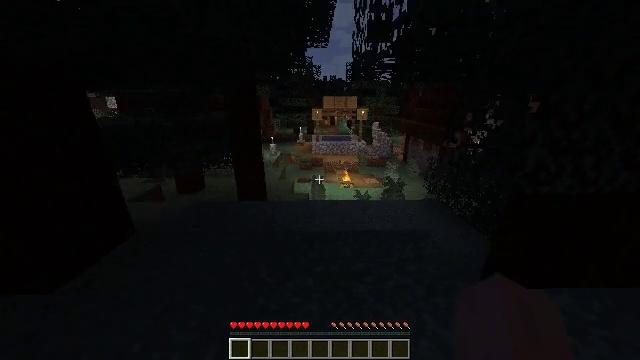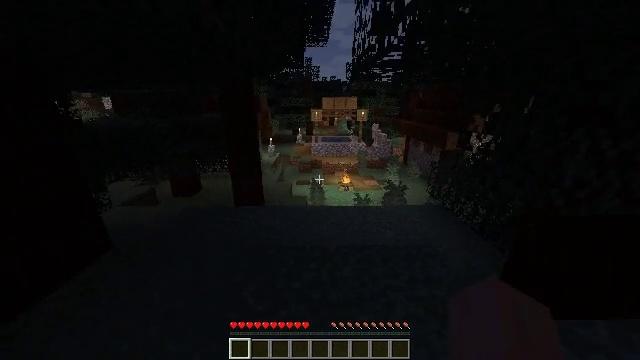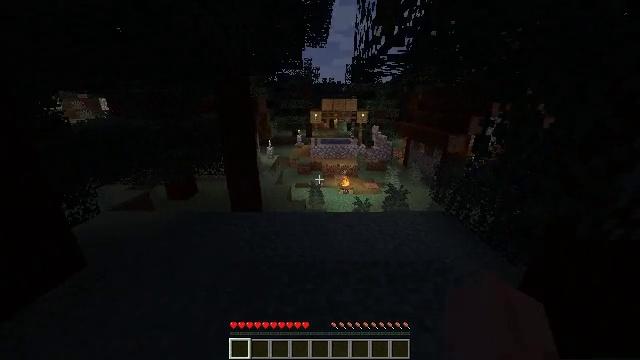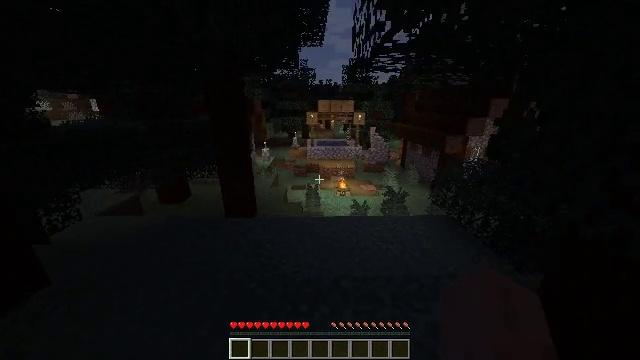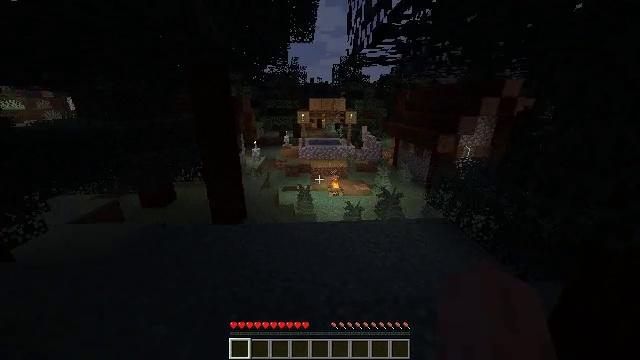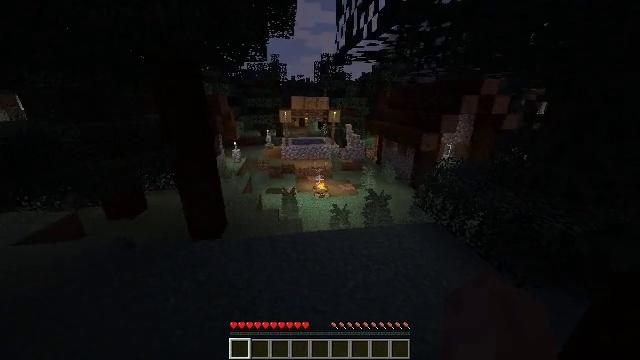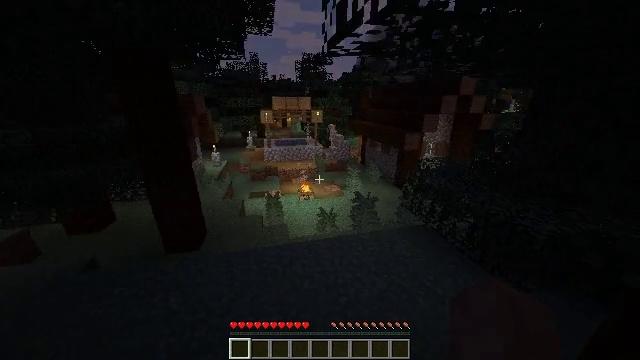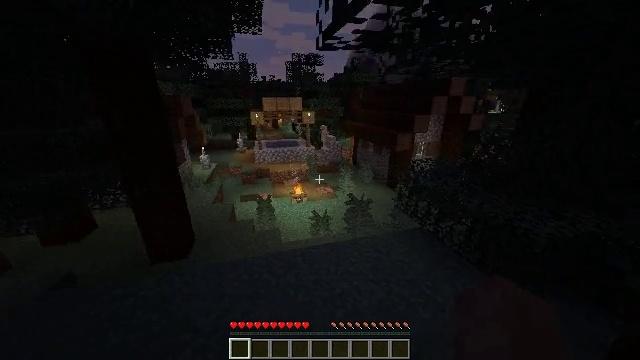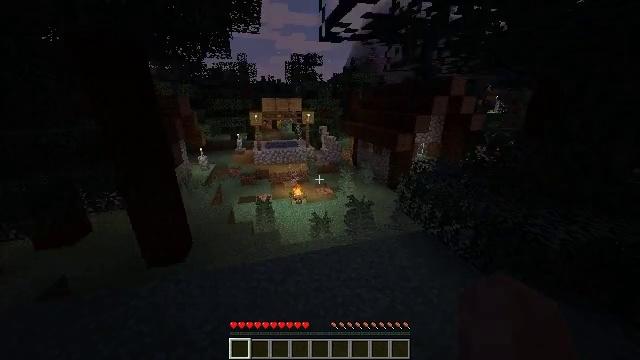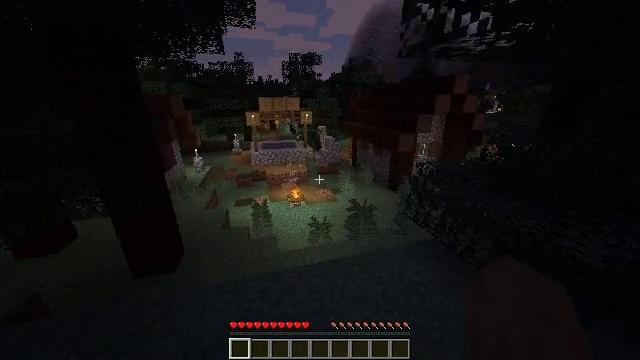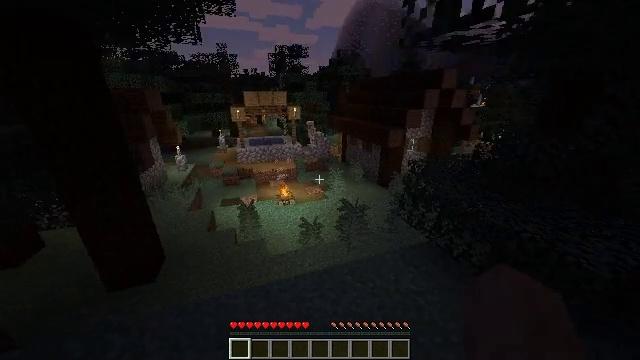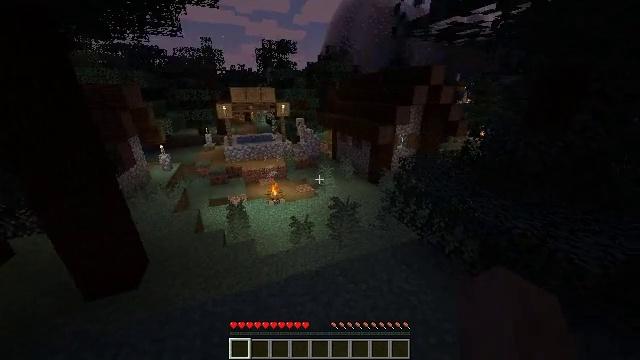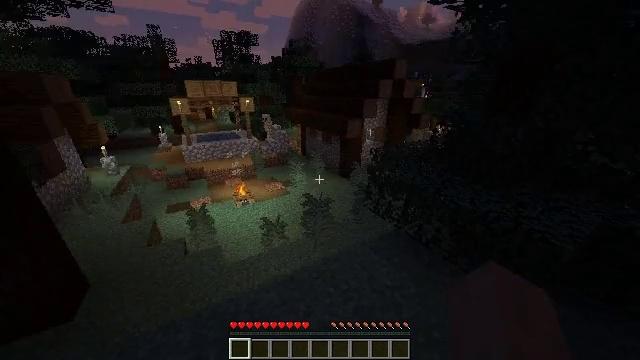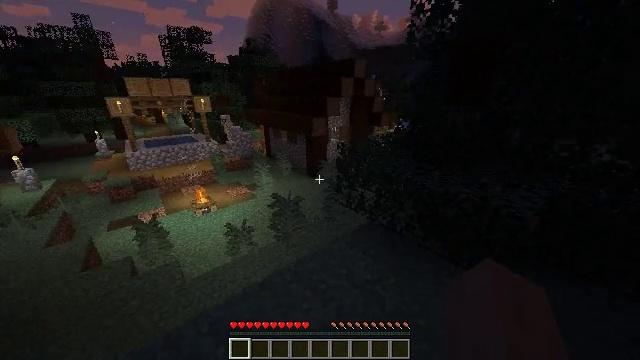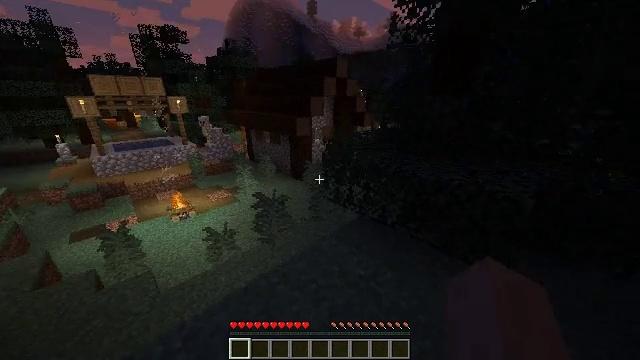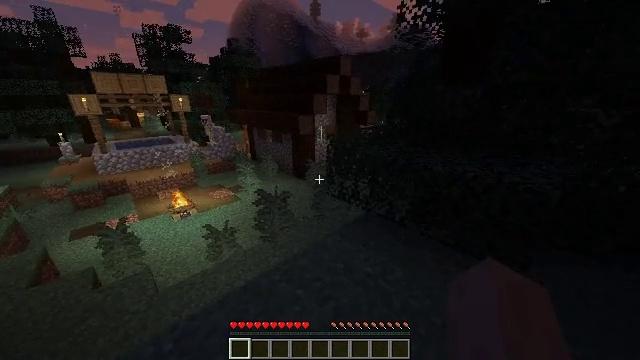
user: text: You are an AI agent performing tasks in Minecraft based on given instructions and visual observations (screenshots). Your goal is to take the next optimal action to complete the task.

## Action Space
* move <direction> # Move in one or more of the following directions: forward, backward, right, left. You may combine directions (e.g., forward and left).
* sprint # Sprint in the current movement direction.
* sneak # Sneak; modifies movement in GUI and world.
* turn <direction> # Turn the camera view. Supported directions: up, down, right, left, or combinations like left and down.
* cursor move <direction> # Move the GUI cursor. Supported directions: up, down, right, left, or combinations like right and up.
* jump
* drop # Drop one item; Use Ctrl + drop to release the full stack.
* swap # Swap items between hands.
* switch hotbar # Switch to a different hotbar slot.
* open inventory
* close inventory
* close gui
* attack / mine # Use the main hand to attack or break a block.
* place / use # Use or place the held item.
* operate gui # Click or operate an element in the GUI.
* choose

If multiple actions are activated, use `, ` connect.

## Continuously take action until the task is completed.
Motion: motion action
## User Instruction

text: Mine the jack o'lantern to collect it.
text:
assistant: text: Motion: move forward, sprint
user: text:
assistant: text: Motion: move forward, sprint
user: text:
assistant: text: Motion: move forward, sprint
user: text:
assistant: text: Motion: move forward, sprint, turn right
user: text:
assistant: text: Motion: move forward, sprint, turn right
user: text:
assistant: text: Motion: move forward, sprint, turn right
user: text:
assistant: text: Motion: move forward, sprint, turn right
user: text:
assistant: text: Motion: move forward, sprint
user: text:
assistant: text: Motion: move forward, sprint
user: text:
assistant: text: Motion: move forward, sprint, turn right and down
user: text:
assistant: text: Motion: move forward, sprint, turn right
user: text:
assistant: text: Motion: move forward, sprint, turn right
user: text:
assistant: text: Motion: move forward, sprint, turn right
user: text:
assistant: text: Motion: move forward, sprint, turn right
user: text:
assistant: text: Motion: move forward, sprint
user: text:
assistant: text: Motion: move forward, sprint, turn left and up
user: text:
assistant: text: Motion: move forward, sprint
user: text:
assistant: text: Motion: move forward, sprint
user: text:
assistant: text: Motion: move forward, sprint
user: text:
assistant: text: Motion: move forward, sprint
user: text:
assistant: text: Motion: move forward and move left, sprint, turn left
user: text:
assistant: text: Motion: move forward and move left, sprint
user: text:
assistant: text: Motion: move forward and move left, sprint
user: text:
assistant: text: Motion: move forward and move left, sprint
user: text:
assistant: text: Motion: move forward and move left, sprint
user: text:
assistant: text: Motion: move forward, sprint
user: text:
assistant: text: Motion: move forward, sprint
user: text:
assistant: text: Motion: move forward, sprint
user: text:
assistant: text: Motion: move forward, sprint, turn right
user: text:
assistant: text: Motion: move forward, sprint, turn right and up